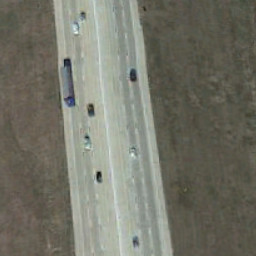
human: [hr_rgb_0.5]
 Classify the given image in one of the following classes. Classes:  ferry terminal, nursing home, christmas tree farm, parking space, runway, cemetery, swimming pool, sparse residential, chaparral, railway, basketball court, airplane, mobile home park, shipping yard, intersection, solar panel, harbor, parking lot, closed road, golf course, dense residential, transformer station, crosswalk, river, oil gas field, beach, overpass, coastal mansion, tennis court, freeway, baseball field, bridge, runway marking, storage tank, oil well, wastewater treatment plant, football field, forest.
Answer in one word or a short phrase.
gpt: freeway